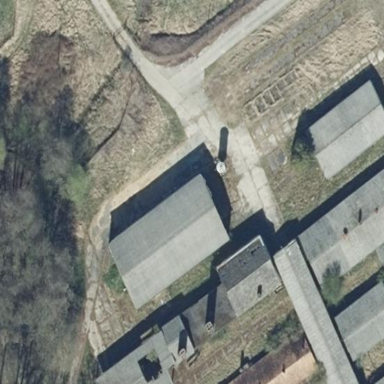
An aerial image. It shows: Farm auxiliary building.